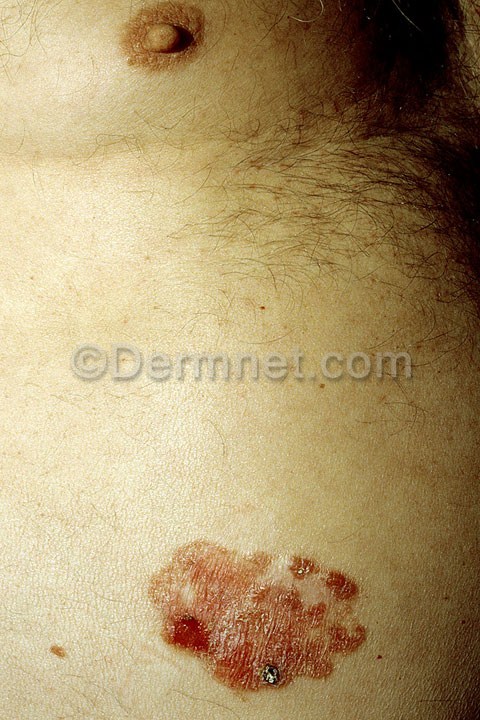
Disease: Actinic Keratosis Basal Cell Carcinoma and other Malignant Lesions